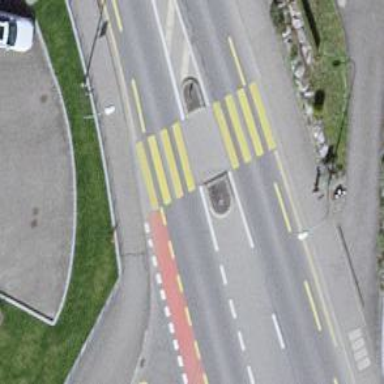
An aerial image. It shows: Footway with zebra crossing.